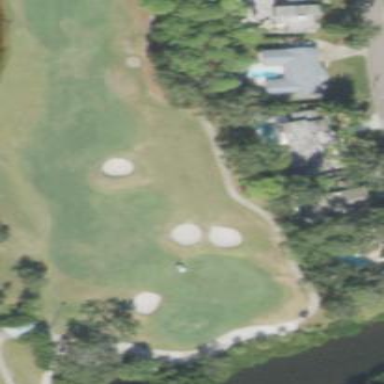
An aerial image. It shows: Sand bunker on golf course.